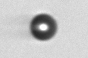
Label: bead